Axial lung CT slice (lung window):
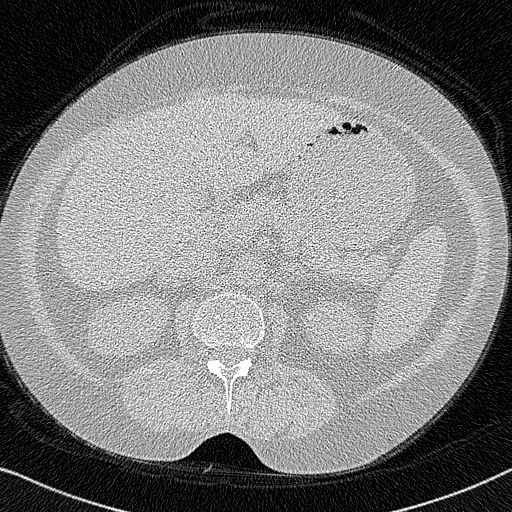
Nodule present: no